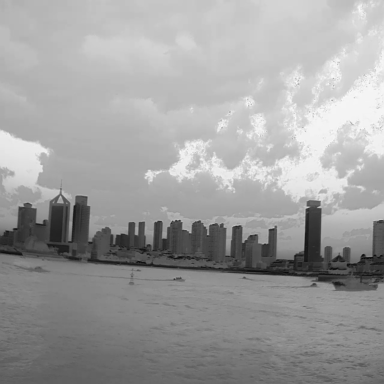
There is a warship in the infrared image.